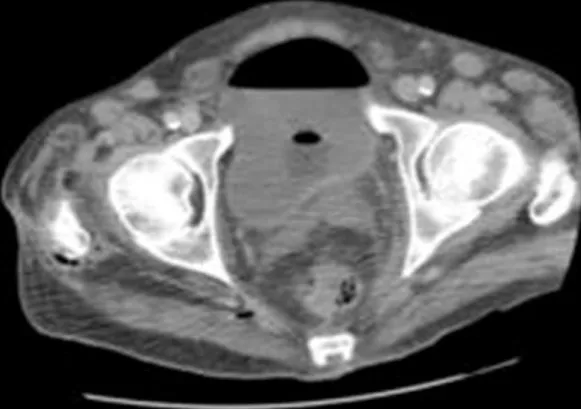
STIR axial of the pelvis showing oedema with in the soft tissue involving the right piriformis muscle extending into the gluteal muscles on right side.
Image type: radiology (ct)